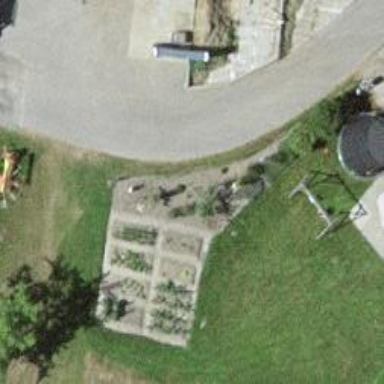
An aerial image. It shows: Farm.